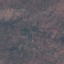
Land use / land cover: HerbaceousVegetation